Question: I'm trying to make a program localized in Java.
'''
package javaapplication8;
import java.util.HashMap;
import java.util.Locale;
import java.util.Map;
import java.util.ResourceBundle;
public class LanguageController {
private final Map supportedLanguages;
private final ResourceBundle translation;
public LanguageController(String language){
supportedLanguages = new HashMap();
supportedLanguages.put("English",Locale.ENGLISH);
supportedLanguages.put("Italiano",Locale.ITALIAN);
//here I get error
translation = ResourceBundle.getBundle("language", supportedLanguages.get(language));
}
public String getWord(String keyword)
{
return translation.getString(keyword);
}
}
'''
Than in a class I try to print a word in two different languages, italian and english. I have two proprieties file
- -

In the class:
'''
LanguageController langController_it = new LanguageController("Italiano");
System.out.println(langController_it.getWord("Option"));
LanguageController langController_en = new LanguageController("English");
System.out.println(langController_en.getWord("Option"));
'''
---
First problem solution <URL>
I still have error in that line 'supportedLanguages.get(language)'
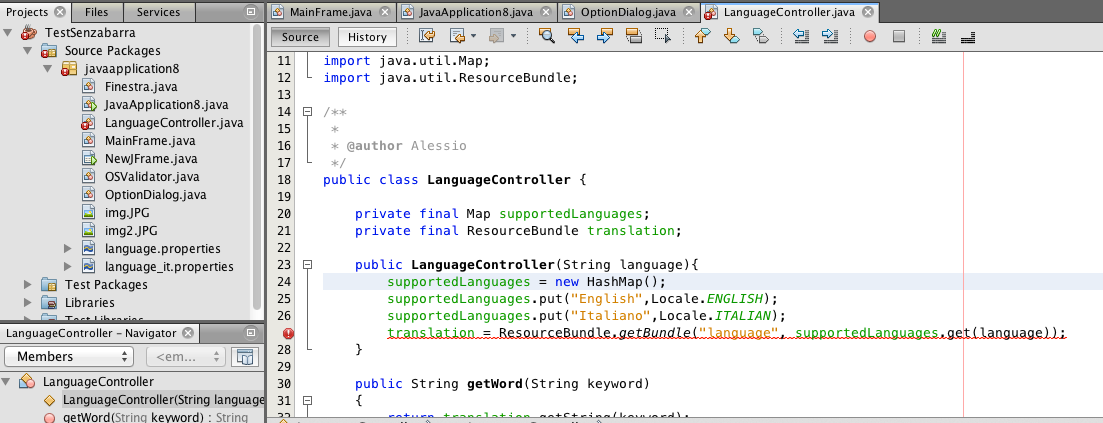
Answer: There are several problems with your application (and with your question for that matter).
First of all, you do not use parametrized collection:
'''
private final Map supportedLanguages;
'''
This map will always return 'Object', but the 'getBundle()' method has different signature:
'''
public static ResourceBundle getBundle(String baseName, Locale locale);
'''
I am sure that's exactly what Netbeans is complaining about. The ugly way to fix this would be to cast the parameter to 'Locale':
'''
translation = ResourceBundle.getBundle("language", (Locale) supportedLanguages.get(language));
'''
The better way would be to use type parameters in 'Map' declaration:
'''
private final Map<String, Locale> supportedLanguages = new HashMap<>();
'''
Another possible issue with your application is where you keep properties files with translations. Unfortunately, Java is extremely sensitive where it comes to file location and you have to provide the fully qualified path to a properties file. It changes a bit with Java 8 and ResourceBundle's SPI providers, but that's a different story.
Last, but not least, it seems that you are trying to implement the common anti-pattern, that is language switcher. If you are implementing desktop application, !
It is just enough to get user interface default locale:
'''
Locale locale = Locale.getDefault(LocaleCategory.DISPLAY);
'''
Believe it or not, but the 'ResourceBundle' class will try to fall-back to the most appropriate language for the user. If I already have set the UI language in my Operating System preferences, why are you bothering to make a choice again?
Honestly, language switcher make sense for static web sites sometimes, but not for web applications, and definitely not for desktop applications.